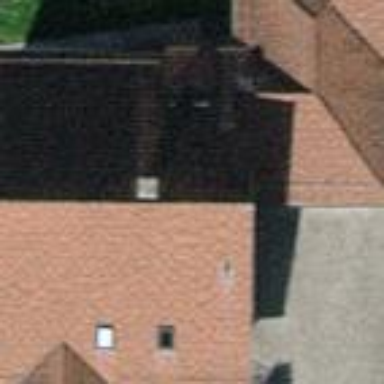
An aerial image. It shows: Detached building with gabled roof.